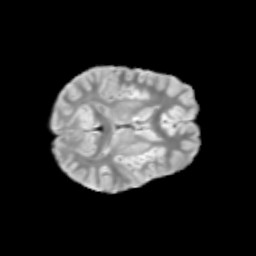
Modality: T2w
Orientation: axial
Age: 11
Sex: male
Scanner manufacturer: siemens
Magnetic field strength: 3 T
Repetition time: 3.8 s
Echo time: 0.07 s